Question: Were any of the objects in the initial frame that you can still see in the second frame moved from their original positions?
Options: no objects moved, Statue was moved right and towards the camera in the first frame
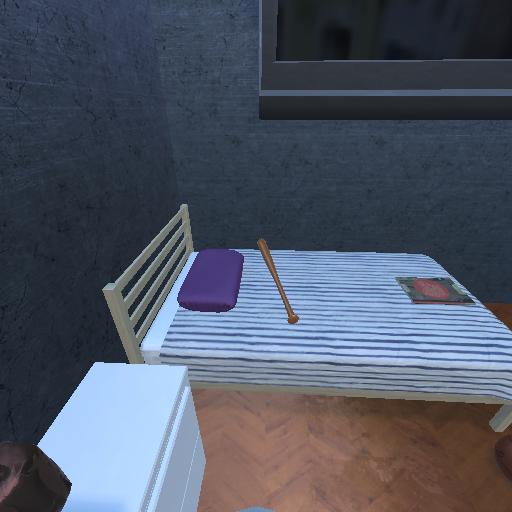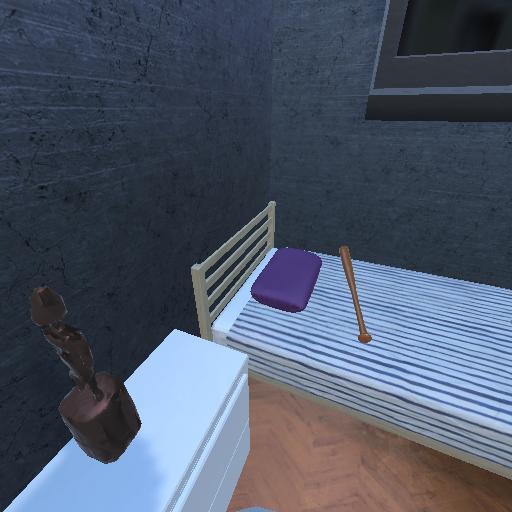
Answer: no objects moved